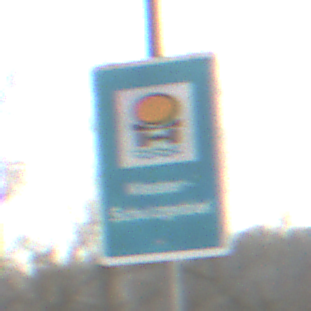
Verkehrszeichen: Wasserschutzgebiet
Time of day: MorningAfternoon
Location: Outdoor (Nature)
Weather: PartlyCloudy
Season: Autumn
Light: Natural